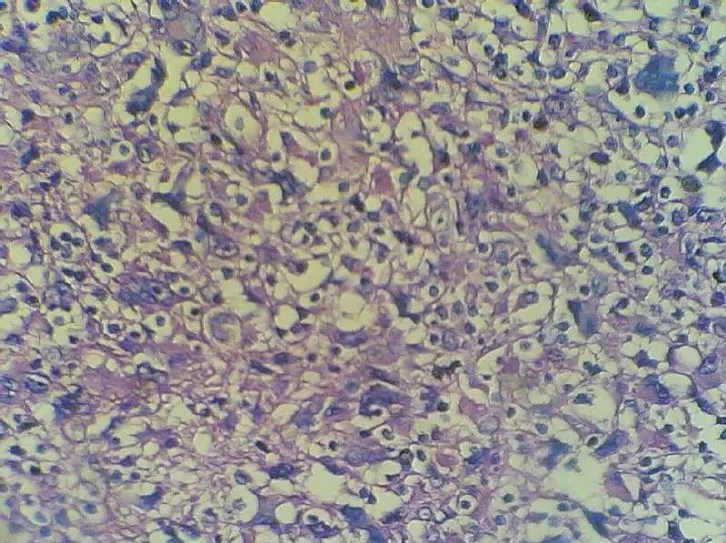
Mixed cellularity type of Hodgkin(HE x400).
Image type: pathology (giemsa)